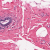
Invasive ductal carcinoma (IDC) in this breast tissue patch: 0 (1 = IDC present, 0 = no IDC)